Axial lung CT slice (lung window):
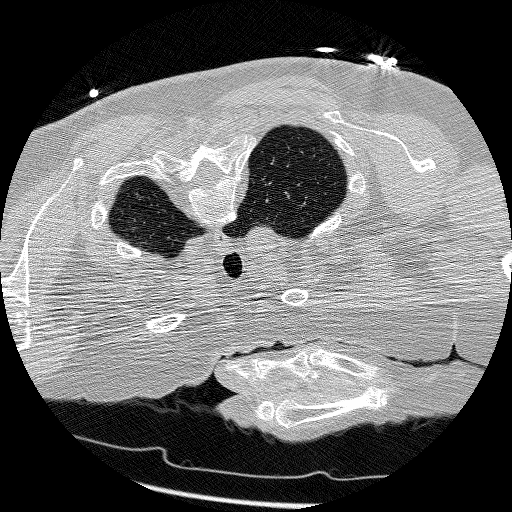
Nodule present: no